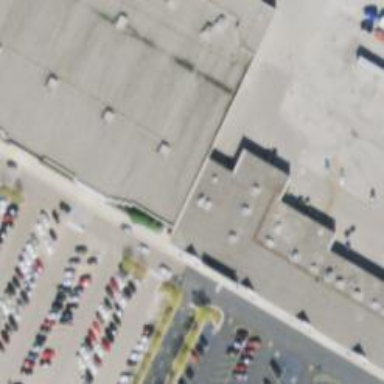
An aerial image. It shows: Retail building.